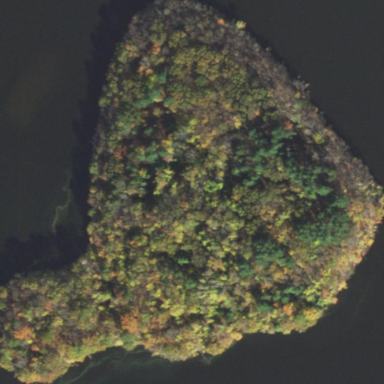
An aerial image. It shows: Islet covered with woodland.